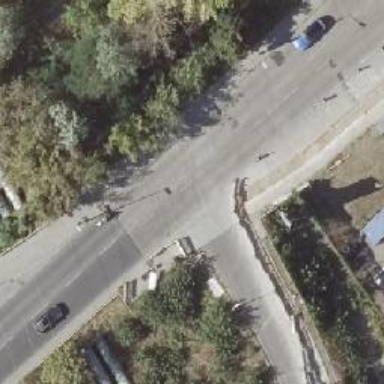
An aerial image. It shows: Secondary road with asphalt surface and separate sidewalks on both sides.